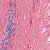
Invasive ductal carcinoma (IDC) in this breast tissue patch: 0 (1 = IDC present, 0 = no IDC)